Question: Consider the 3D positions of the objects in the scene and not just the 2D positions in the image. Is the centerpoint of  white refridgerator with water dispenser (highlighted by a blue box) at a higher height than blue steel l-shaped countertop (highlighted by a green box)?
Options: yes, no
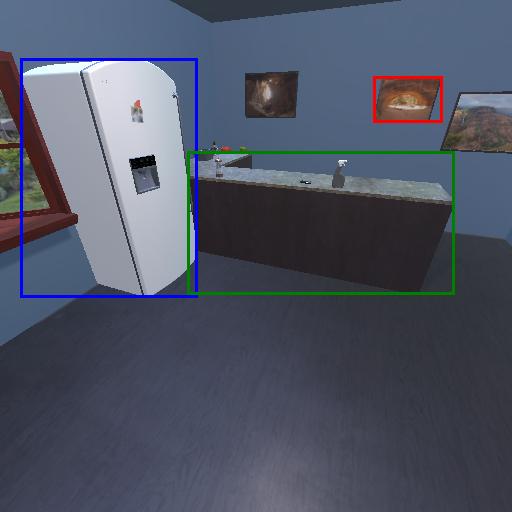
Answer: yes